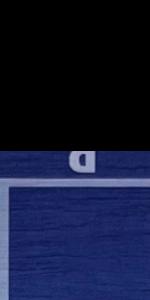
Label: Empty